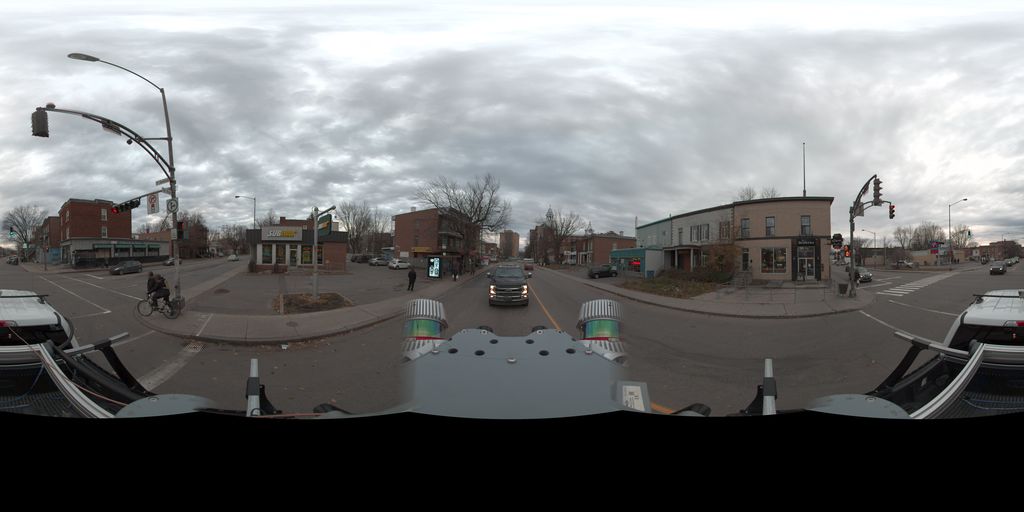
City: quebec_city